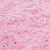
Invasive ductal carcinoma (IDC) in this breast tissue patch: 0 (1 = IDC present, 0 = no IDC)